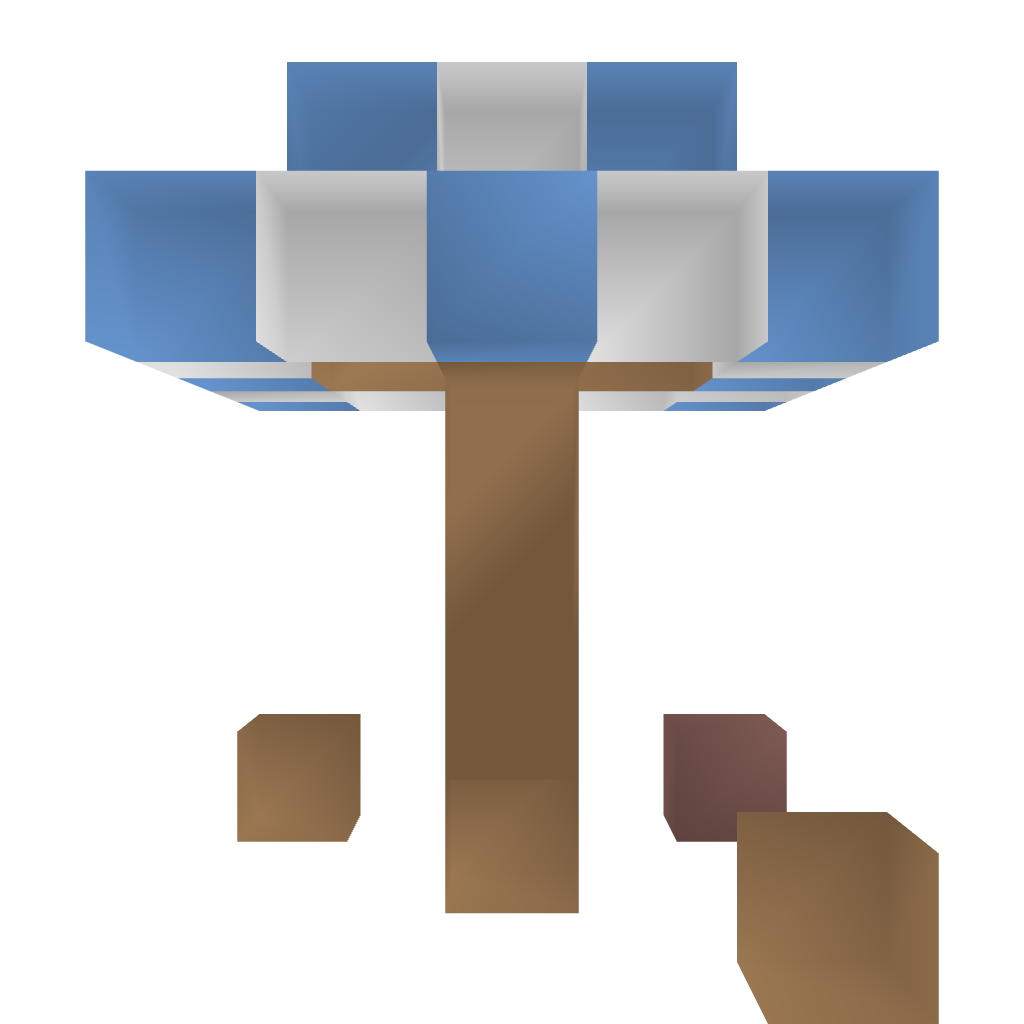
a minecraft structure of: Lolnet Umbrella bad low quality